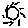
Label: sun